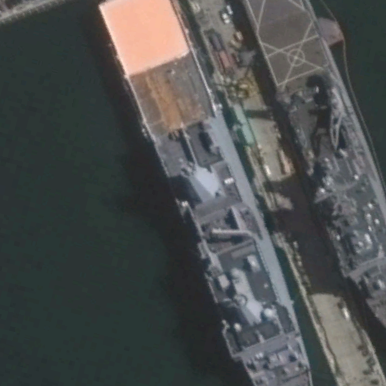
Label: combat